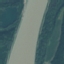
Label: River